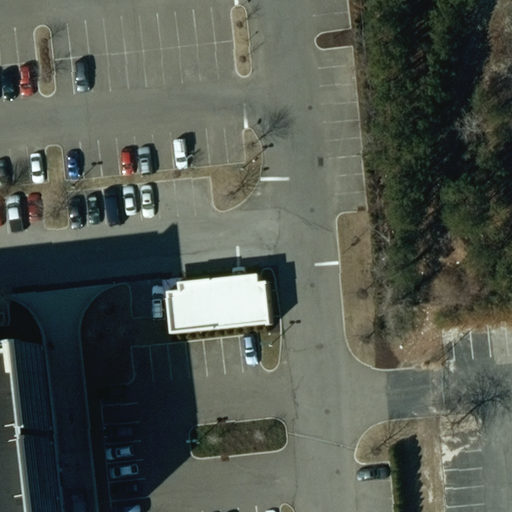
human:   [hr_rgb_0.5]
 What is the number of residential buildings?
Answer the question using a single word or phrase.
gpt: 0

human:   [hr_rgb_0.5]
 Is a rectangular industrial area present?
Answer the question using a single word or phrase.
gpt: yes

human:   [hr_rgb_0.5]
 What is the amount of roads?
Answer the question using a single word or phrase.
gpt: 3

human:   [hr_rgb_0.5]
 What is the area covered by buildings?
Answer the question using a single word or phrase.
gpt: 532m2

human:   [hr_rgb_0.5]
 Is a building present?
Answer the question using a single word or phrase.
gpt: yes

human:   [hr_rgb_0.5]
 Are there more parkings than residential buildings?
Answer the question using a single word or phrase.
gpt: yes

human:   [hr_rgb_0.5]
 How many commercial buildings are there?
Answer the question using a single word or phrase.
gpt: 1

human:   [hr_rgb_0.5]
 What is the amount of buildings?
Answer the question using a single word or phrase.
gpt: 1

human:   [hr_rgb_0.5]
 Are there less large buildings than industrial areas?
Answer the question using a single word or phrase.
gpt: no

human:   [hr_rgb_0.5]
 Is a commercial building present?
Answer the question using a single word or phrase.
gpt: yes

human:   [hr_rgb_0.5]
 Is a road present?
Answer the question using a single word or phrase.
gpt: yes

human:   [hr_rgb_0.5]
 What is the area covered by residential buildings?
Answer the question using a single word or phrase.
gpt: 0m2

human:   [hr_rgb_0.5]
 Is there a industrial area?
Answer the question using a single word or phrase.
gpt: yes

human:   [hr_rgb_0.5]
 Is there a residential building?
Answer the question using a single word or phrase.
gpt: no

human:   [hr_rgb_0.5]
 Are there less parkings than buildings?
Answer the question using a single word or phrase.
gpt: no

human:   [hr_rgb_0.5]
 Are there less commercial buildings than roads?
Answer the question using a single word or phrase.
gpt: yes

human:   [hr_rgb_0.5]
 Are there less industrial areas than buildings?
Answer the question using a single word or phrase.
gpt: no

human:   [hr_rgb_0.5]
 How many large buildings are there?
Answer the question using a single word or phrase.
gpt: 1

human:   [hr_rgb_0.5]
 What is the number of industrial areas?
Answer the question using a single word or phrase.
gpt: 1

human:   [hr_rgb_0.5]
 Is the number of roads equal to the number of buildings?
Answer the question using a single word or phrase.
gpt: no

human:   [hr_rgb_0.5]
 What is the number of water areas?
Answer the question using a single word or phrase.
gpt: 0

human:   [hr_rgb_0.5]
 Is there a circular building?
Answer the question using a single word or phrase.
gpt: no

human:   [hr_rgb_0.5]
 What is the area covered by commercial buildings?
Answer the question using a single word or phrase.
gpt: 532m2

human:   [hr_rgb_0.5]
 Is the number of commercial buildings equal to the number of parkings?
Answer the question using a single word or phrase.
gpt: yes

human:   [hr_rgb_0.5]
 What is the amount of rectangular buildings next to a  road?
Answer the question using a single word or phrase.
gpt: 1

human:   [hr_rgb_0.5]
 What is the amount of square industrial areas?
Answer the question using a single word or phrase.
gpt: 0

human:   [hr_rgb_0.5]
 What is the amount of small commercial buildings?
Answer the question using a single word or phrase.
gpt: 0

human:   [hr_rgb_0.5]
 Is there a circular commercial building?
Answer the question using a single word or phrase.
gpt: no

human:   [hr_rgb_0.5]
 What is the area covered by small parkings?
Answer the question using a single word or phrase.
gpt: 0m2

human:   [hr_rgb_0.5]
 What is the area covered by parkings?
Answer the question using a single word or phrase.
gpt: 601m2

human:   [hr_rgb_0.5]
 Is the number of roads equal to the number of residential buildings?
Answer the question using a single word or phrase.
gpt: no

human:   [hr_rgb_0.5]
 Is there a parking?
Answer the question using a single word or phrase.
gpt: yes

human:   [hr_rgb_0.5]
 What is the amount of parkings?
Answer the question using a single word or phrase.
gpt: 1

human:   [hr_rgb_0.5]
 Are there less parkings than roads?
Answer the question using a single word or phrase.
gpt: yes

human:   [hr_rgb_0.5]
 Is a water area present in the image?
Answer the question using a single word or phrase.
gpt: no

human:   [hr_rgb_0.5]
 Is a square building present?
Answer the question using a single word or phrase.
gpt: no

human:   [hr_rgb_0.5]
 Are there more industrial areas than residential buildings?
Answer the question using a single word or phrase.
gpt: yes

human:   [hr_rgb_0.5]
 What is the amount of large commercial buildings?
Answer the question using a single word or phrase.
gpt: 1

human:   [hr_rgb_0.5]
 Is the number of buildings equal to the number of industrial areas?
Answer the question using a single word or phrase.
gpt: yes

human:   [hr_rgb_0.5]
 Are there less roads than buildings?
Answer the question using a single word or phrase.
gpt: no

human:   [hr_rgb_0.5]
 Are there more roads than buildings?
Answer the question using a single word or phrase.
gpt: yes

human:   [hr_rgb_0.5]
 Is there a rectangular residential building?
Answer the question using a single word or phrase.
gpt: no

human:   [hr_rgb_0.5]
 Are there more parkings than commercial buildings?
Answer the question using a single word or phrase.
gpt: no

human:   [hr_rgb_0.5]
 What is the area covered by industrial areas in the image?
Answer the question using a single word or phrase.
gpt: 10623m2

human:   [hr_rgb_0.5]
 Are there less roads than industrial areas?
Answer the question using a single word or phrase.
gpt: no

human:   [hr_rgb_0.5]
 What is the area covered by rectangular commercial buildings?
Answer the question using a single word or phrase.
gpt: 532m2

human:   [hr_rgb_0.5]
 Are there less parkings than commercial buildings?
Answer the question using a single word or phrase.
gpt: no

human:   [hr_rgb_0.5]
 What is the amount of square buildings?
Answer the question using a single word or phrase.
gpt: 0

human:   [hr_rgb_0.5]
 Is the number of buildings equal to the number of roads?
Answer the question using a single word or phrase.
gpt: no

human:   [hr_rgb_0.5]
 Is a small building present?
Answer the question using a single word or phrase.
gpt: no

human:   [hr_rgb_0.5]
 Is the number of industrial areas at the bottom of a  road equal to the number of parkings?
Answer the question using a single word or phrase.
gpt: no

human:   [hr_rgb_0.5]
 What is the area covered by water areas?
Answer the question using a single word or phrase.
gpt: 0m2

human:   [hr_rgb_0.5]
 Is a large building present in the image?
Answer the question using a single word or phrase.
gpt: yes

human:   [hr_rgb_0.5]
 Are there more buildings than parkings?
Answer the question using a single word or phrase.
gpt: no

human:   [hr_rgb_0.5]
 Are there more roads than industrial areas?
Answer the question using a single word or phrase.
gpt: yes

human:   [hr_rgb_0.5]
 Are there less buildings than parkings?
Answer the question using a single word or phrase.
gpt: no

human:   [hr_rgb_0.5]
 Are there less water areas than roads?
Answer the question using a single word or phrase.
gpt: yes

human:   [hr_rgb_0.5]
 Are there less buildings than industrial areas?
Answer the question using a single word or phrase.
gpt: no

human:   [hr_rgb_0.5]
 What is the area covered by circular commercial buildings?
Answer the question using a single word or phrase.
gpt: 0m2

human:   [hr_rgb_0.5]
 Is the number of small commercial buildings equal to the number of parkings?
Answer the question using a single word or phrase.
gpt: no

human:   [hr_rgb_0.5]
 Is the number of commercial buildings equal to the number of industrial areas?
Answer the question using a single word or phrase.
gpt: yes

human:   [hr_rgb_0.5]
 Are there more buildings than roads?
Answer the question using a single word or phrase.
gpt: no

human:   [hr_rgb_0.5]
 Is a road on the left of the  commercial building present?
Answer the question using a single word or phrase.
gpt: no

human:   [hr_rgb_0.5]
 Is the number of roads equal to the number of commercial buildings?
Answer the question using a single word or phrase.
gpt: no